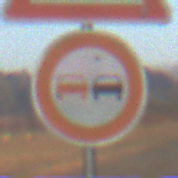
Verkehrszeichen: Ueberholverbot
Zusatzzeichen oben: SchneeOderEisglaette
Umgebung: Outdoor, Nature
Tageszeit: Dawn
Wetter: Clear
Licht: Natural
Jahreszeit: NotSpecified
Kontrast: LowContrast